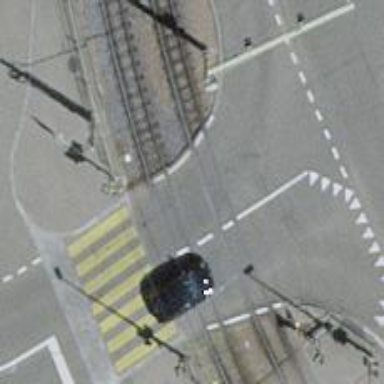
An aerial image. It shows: Level crossing along the railway.